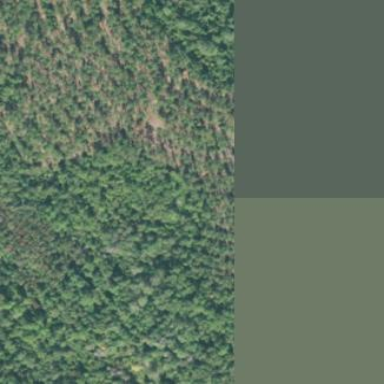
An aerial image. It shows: Forest area dominated by needle-leaved trees.